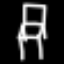
Label: chair